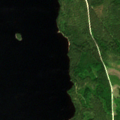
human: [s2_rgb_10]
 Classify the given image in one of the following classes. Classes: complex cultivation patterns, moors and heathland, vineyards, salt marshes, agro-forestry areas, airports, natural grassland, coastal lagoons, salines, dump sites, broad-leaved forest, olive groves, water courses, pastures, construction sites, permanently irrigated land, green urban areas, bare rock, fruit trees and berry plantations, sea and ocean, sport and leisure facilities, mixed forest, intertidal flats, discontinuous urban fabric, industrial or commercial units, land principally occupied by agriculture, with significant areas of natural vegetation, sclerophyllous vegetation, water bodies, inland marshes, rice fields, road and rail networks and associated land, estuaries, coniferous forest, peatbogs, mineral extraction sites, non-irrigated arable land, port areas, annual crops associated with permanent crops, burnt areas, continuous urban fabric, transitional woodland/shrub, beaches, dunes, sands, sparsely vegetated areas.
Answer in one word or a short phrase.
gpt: coniferous forest, transitional woodland/shrub, water bodies